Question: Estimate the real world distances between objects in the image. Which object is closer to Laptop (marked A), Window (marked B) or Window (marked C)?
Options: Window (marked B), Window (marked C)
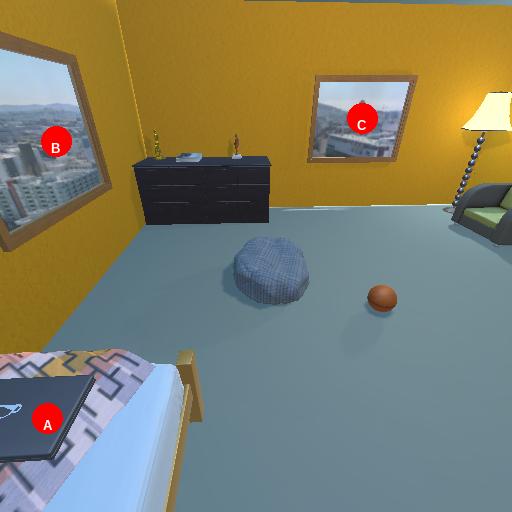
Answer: Window (marked B)